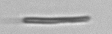
Label: fiber